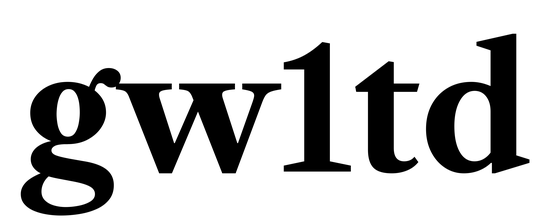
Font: LibreCaslonText_Bold